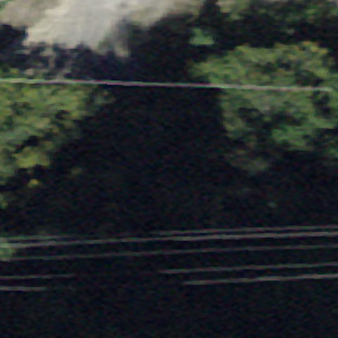
Label: other